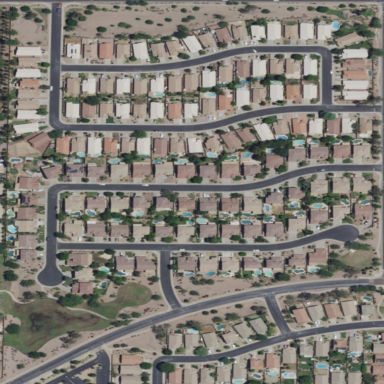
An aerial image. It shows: Residential area composed of single-family homes.